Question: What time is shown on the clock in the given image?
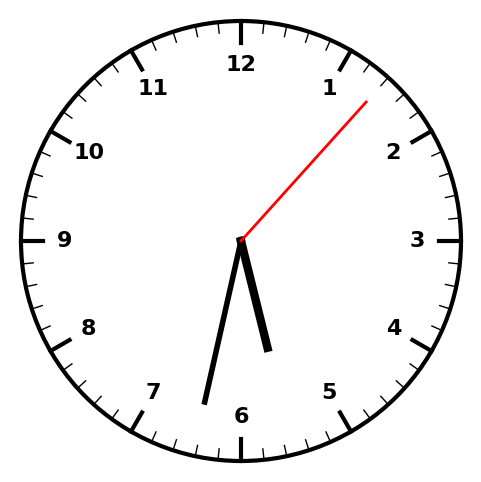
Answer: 05:32:07